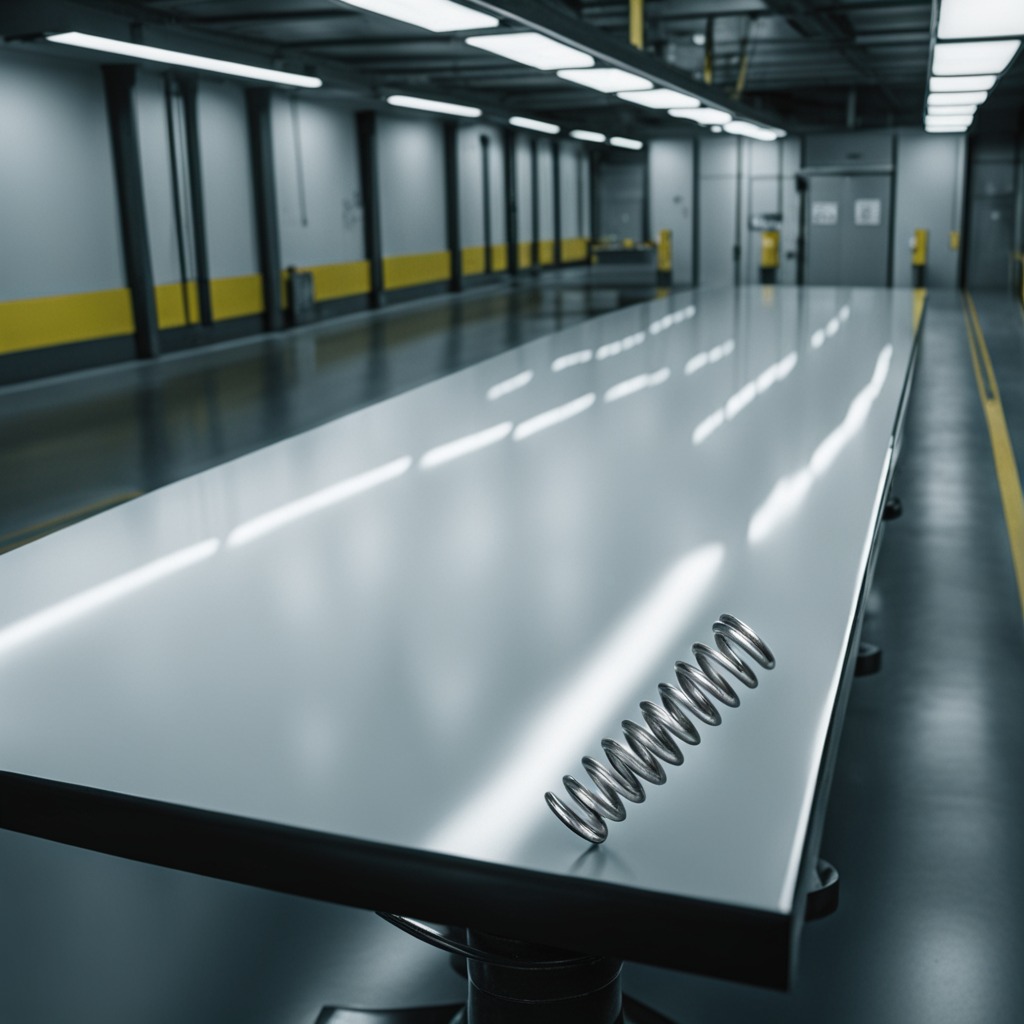
A coiled metal spring lies on the table in a ship maintenance bay industrial lighting.